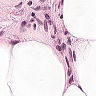
Metastatic tissue present: no